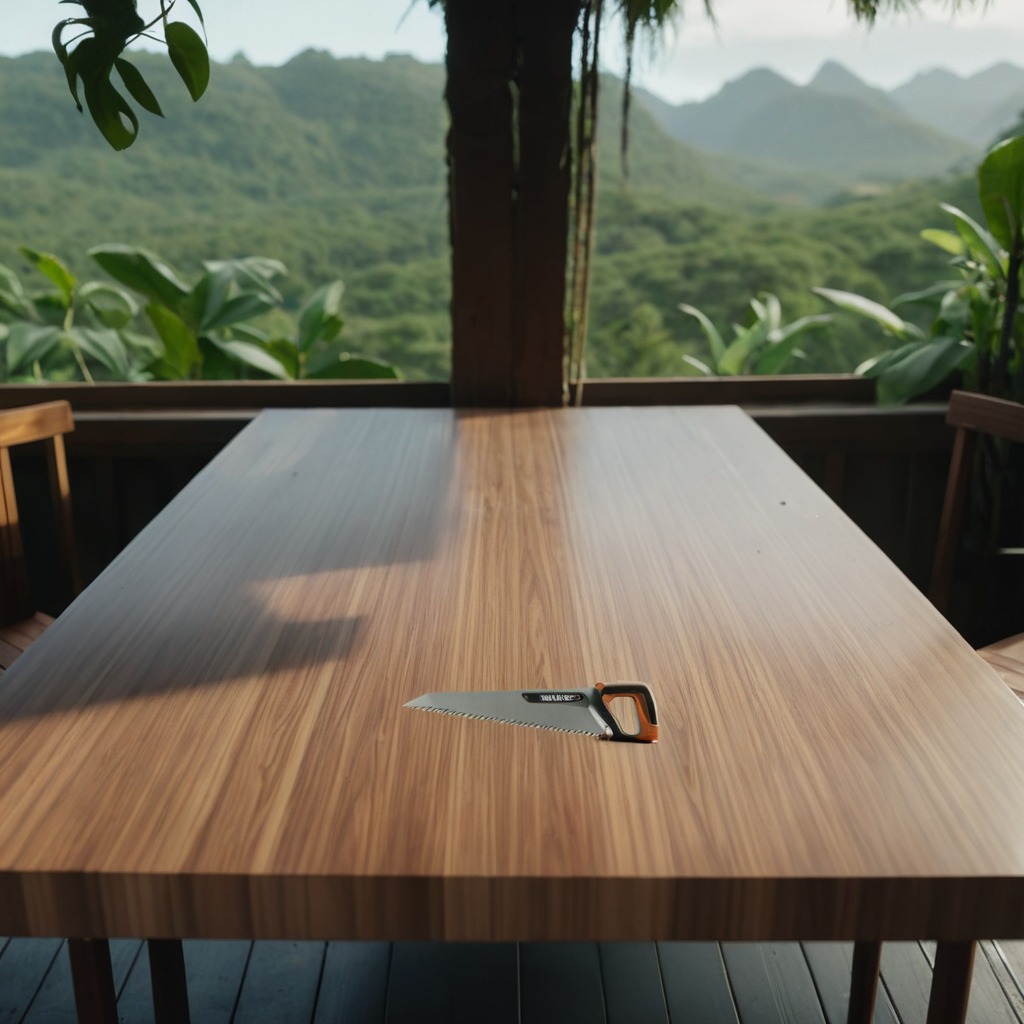
A handheld metal saw is lying on a wooden table inside a jungle field workshop tent.